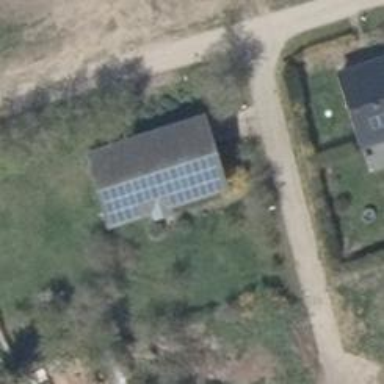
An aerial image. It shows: Small solar photovoltaic panel generator is producing electricity.